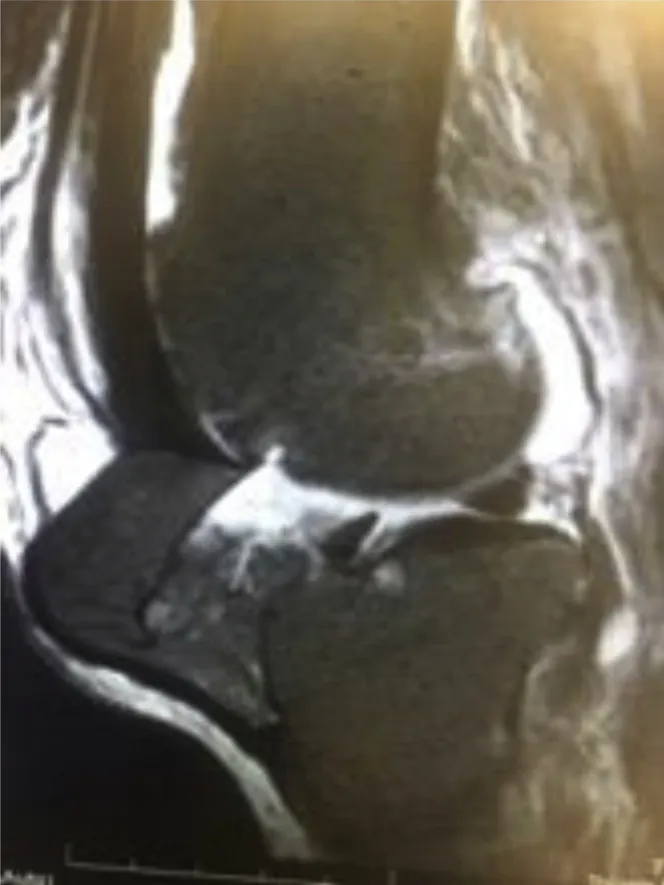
Left Knee MRI (T2).
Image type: radiology (mri)